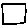
Label: square